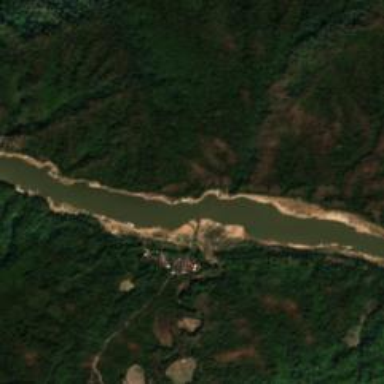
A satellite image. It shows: Beautiful view of river.